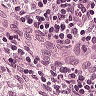
Metastatic tissue present: no